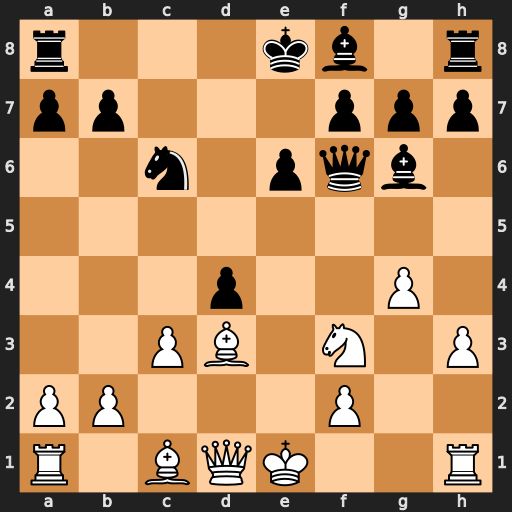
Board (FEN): r3kb1r/pp3ppp/2n1pqb1/8/3p2P1/2PB1N1P/PP3P2/R1BQK2R
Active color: w
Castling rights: KQkq
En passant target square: -
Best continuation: Bg5 Qxg5 Nxg5